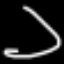
Label: frog